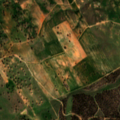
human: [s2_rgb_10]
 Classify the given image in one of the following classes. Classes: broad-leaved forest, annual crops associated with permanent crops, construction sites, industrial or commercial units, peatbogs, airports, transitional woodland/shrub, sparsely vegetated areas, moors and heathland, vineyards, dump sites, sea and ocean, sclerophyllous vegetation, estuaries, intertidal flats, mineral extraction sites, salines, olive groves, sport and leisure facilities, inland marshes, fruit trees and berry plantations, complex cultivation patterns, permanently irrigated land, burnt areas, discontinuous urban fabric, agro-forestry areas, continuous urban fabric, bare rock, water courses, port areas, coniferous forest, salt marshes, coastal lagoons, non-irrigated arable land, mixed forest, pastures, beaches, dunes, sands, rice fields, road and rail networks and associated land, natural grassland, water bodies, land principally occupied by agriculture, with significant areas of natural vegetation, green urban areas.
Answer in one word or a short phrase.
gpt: non-irrigated arable land, agro-forestry areas, broad-leaved forest